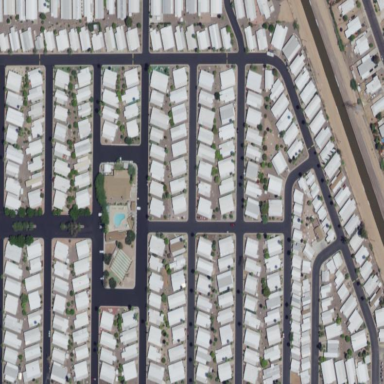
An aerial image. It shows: Residential area designated as trailer park.